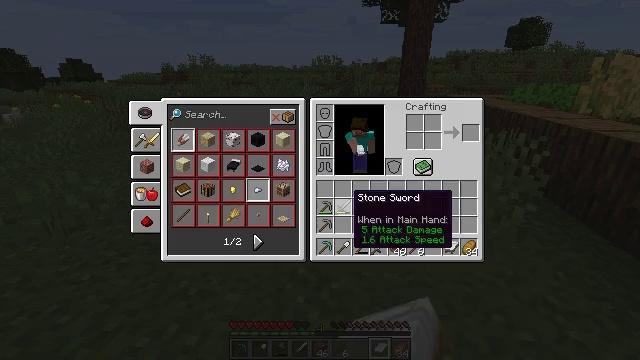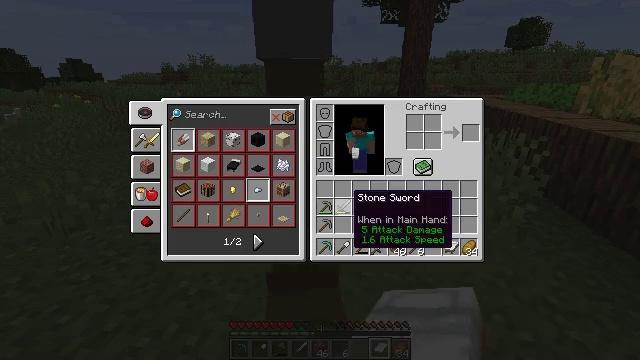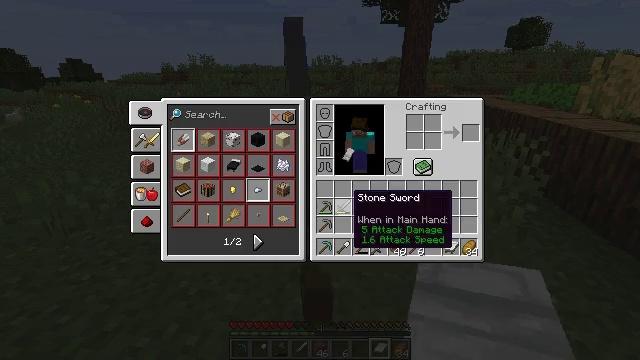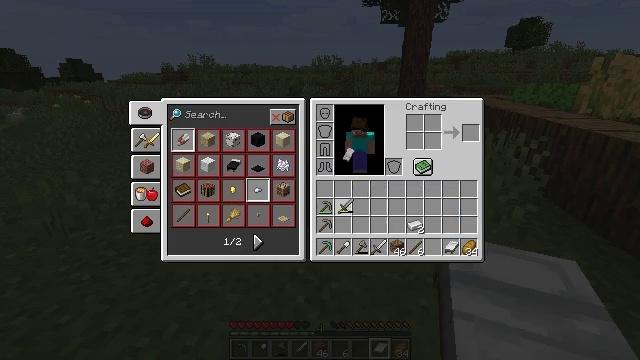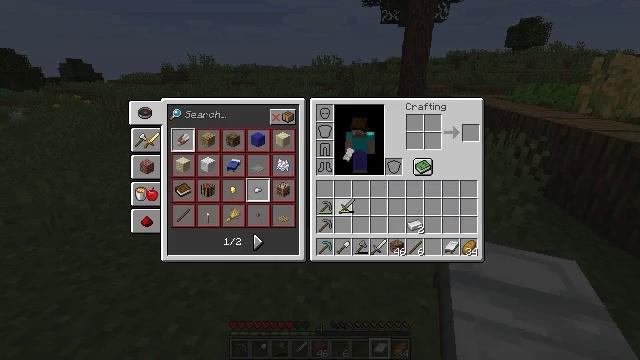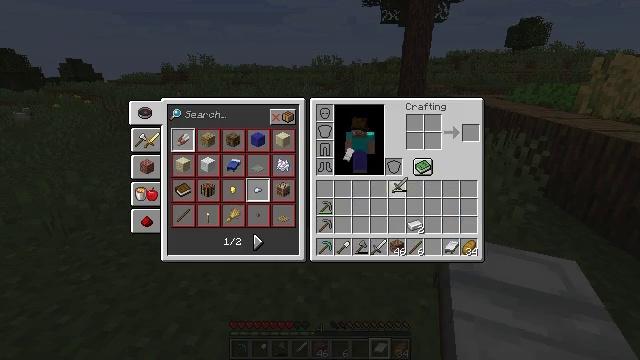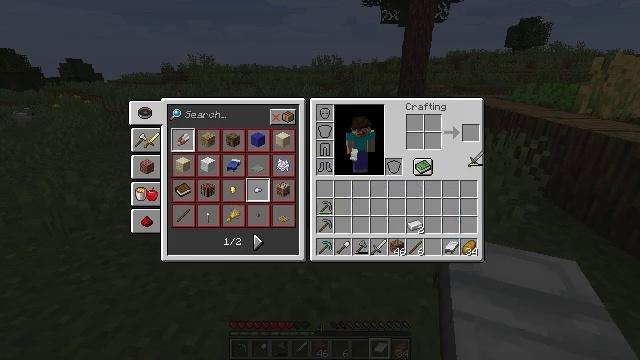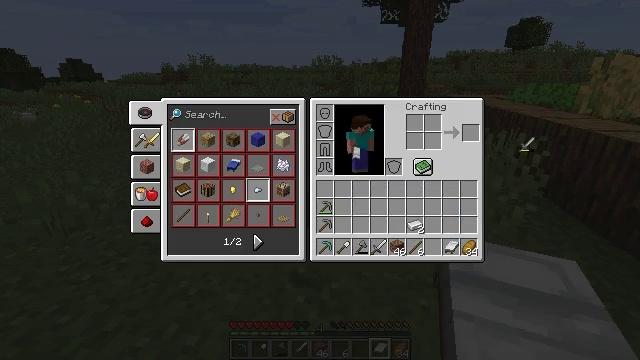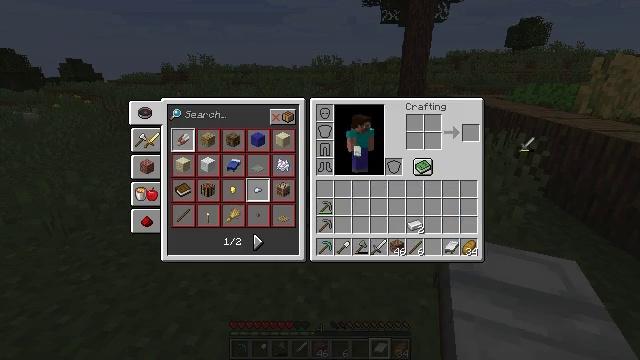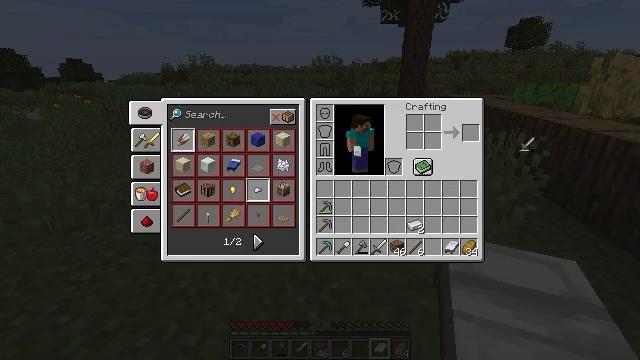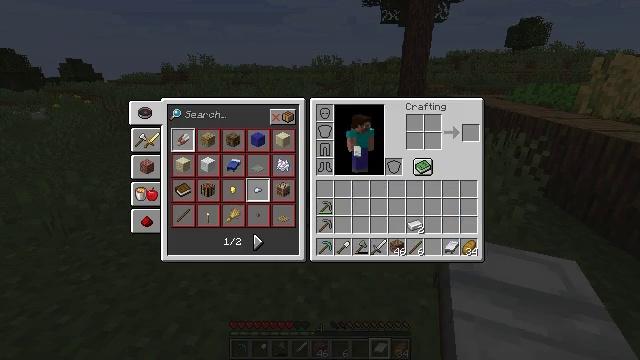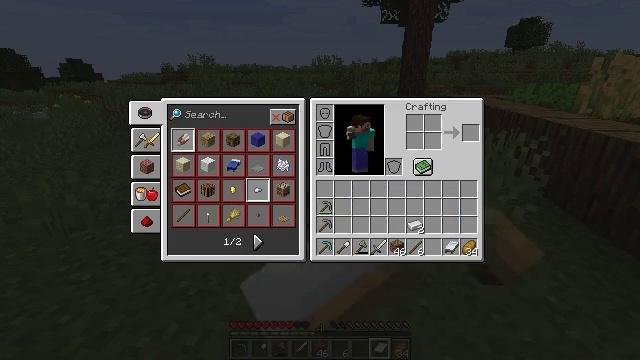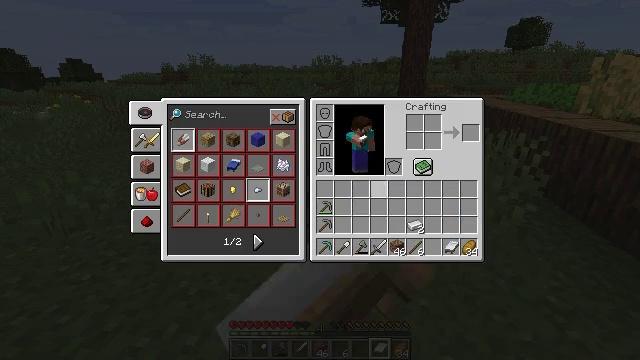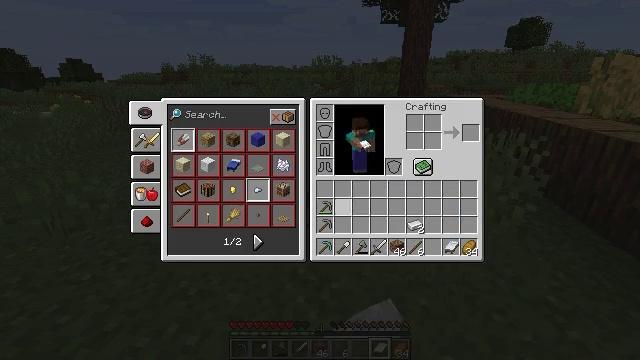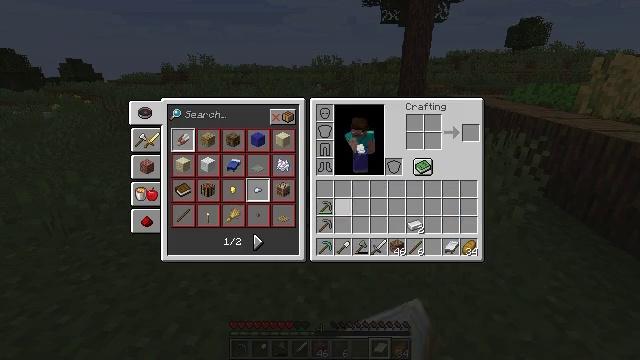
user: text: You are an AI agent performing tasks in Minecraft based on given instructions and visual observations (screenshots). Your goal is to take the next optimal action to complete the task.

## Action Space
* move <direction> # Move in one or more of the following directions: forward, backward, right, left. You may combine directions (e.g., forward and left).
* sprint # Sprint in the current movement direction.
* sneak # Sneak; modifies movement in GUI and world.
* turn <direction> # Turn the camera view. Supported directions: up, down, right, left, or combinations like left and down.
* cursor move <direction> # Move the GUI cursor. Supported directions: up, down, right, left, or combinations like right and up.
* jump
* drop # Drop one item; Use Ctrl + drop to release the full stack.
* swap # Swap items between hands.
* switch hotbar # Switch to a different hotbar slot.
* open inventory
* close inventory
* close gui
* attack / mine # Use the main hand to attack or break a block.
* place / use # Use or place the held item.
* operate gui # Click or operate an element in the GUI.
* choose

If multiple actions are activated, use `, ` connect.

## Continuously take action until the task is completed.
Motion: motion action
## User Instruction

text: Drop a stone sword.
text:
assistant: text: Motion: open gui
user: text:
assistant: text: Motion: no_op
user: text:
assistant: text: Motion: operate gui
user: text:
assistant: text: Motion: operate gui
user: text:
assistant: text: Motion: cursor move right and up, operate gui
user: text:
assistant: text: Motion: cursor move right and up
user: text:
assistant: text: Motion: cursor move right and up, operate gui
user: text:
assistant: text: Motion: operate gui
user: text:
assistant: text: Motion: operate gui
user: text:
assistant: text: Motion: cursor move left
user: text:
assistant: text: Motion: cursor move left and down
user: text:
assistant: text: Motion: cursor move left and down
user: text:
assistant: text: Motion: cursor move left
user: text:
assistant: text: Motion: no_op
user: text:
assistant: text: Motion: no_op